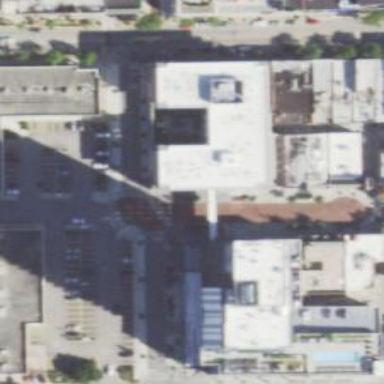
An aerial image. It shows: Retail building housing department store.